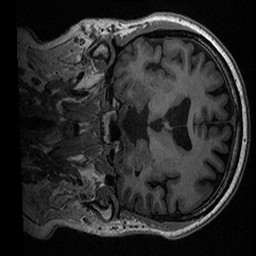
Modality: T1w
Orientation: coronal
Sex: male
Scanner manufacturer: ge
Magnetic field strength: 3 T
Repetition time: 0.0064 s
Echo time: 0.00281 s